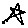
Label: star